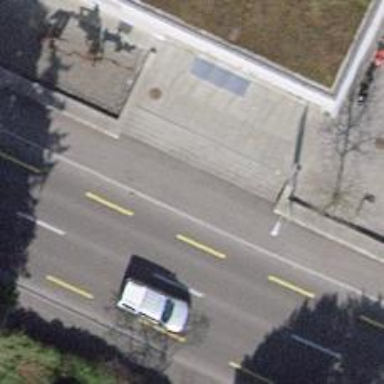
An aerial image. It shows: Sidewalk.